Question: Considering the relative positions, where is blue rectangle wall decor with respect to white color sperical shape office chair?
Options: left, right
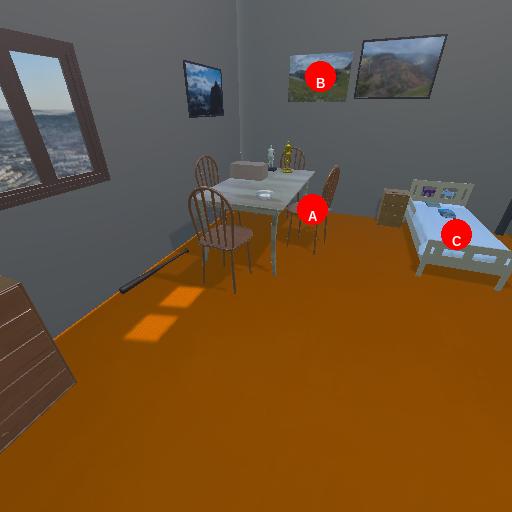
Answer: left